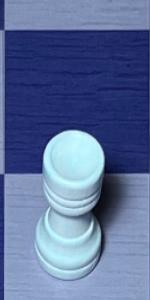
Label: Rook_White